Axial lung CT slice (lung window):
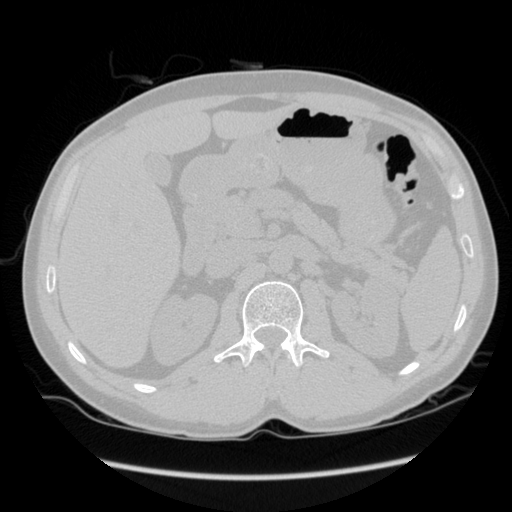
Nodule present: no